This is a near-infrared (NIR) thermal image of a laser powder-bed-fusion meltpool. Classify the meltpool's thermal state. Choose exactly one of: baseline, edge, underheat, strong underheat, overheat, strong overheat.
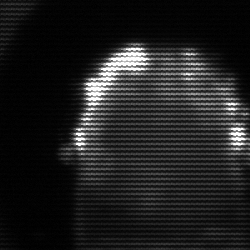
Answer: baseline